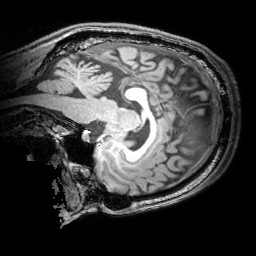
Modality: T1w
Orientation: sagittal